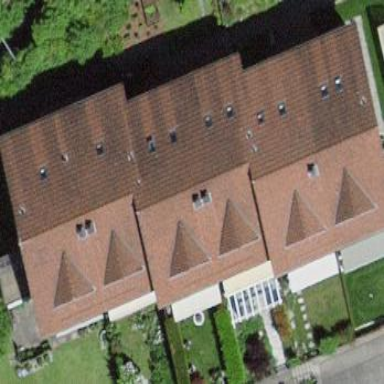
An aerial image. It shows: Gabled terrace building with roof tiles.